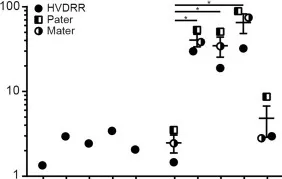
Normal cytokine profile of SARS-CoV-2-specific T cells from the HVDRR patient and her parents. (C-H) Cytokine mRNA and cytokine concentration in the supernatants of PBMC obtained from the HVDRR patient in 2018 and from the HVDRR patient and her parents in 2021 and stimulated as described above. TNF in the supernatants are shown as mean +- SEM; *p < 0.05; **p < 0.01; ***p < 0.005; ****p < 0.001.
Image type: pathology (giemsa)